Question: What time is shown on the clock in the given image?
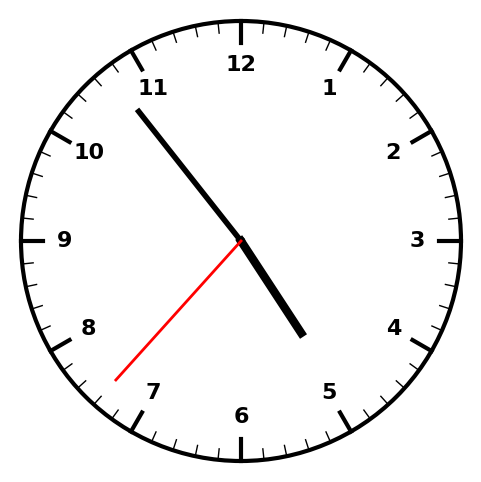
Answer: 04:53:37